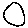
Label: circle